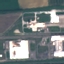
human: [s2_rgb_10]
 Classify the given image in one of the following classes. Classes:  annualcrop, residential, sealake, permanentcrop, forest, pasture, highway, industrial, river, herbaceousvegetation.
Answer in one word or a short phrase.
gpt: Industrial